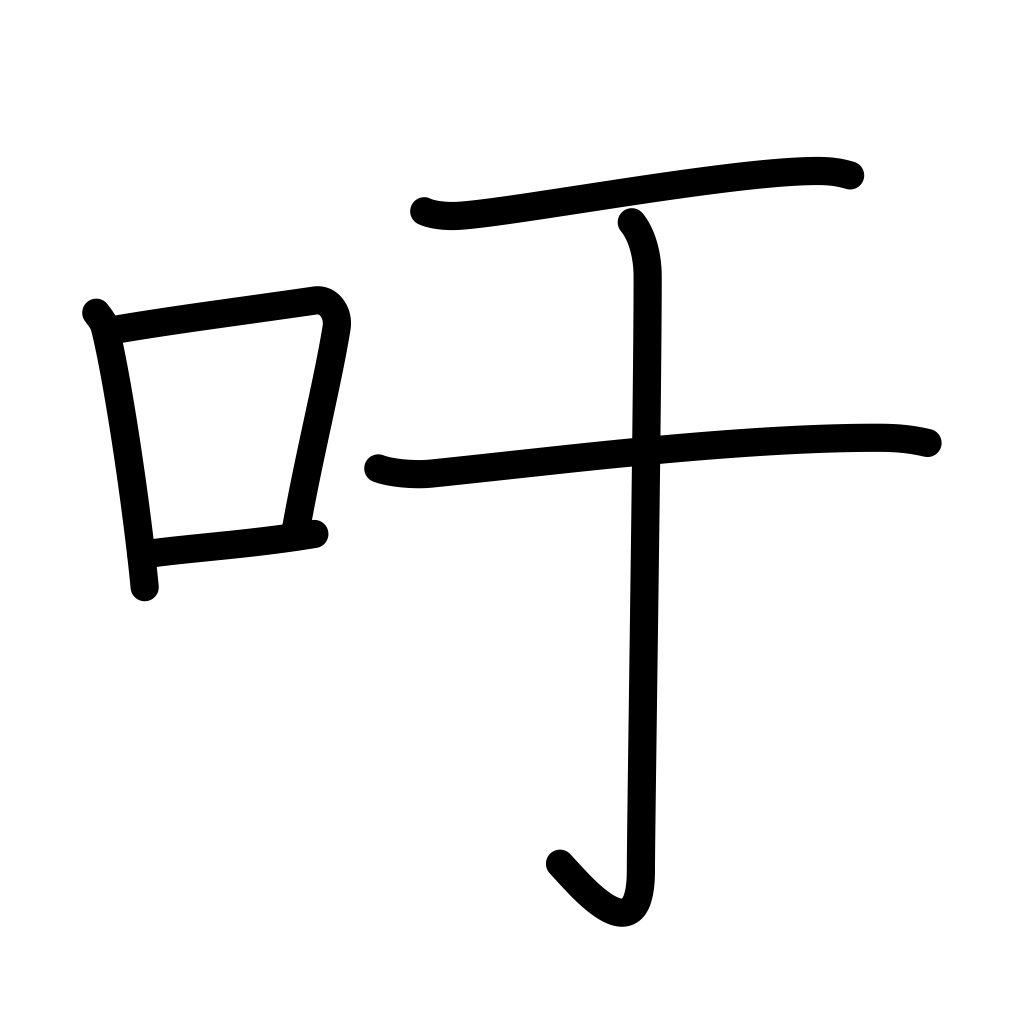
Meaning: exclamation